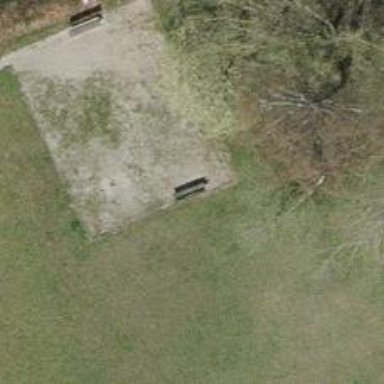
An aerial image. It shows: Bench.